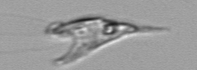
Label: Chrysochromulina_lanceolata